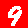
Digit: 9